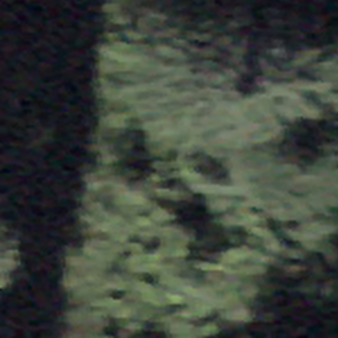
Label: other